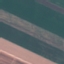
Land use / land cover: AnnualCrop